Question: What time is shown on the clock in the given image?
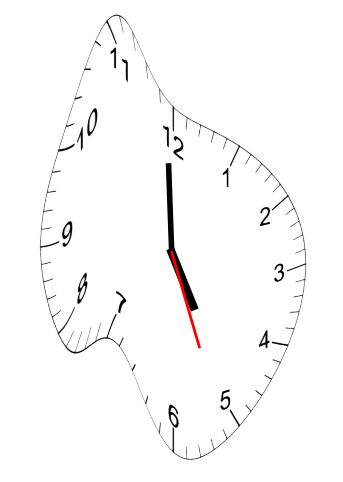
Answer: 04:59:26